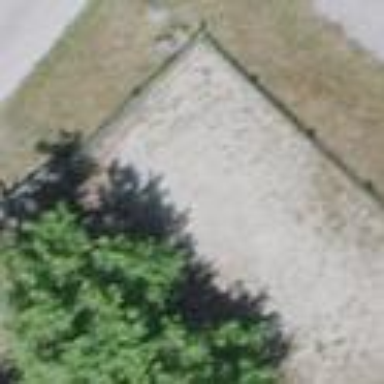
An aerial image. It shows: Gravel pitch for playing boules.